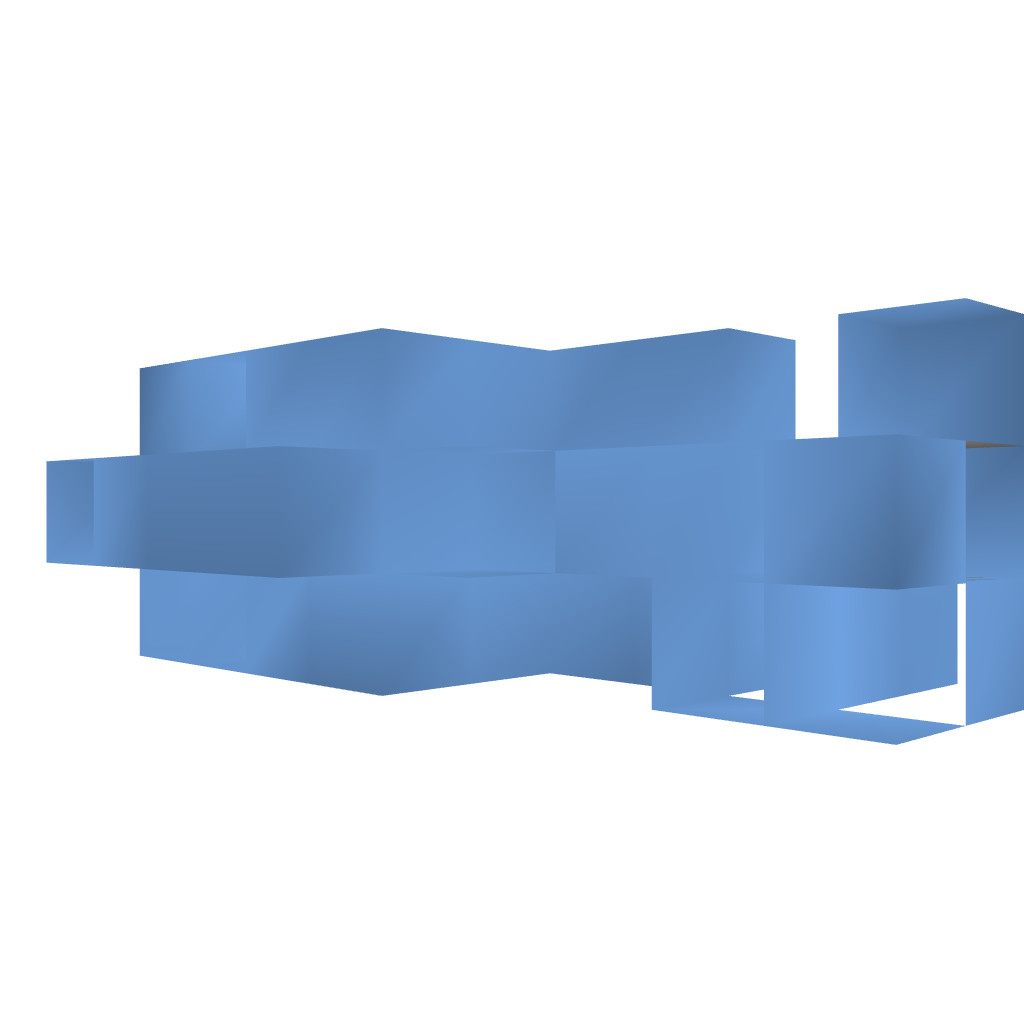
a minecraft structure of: DiamondOre Generator bad low quality